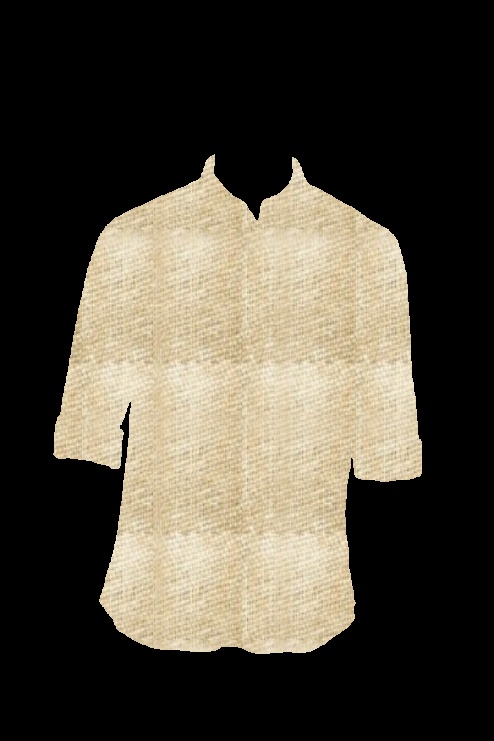
beige khaki shirt